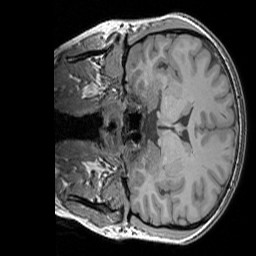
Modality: T1w
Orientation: coronal
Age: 26
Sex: female
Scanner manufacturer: siemens
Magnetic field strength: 3 T
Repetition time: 1.83 s
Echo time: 0.00303 s